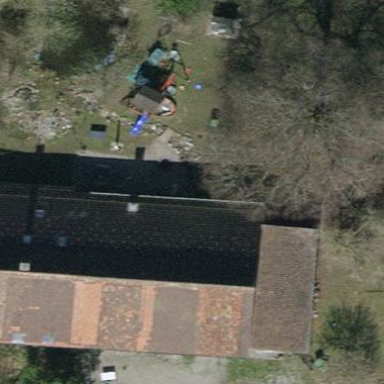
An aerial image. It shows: Detached building with gabled tile roof.